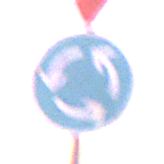
Verkehrszeichen: Kreisverkehr
Zusatzzeichen oben: VorfahrtGewaehren
Umgebung: Outdoor, Urban
Tageszeit: SunriseSunset
Wetter: PartlyCloudy
Licht: Natural
Jahreszeit: NotSpecified
Kontrast: MediumContrast